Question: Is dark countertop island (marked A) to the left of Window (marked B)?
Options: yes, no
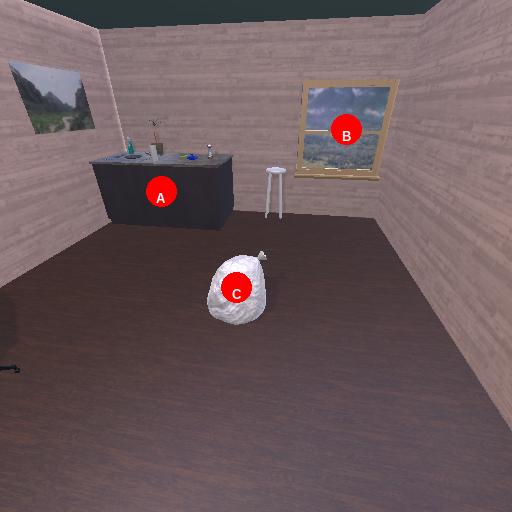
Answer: yes